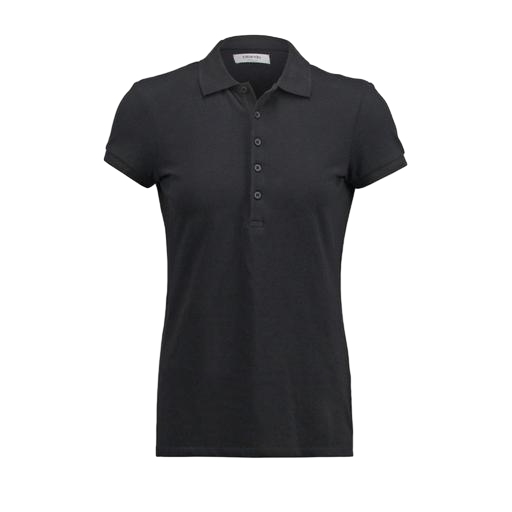
black female polo shirt, black women's boyfriend polo shirt, skinny-fit stretch polo shirt, white background